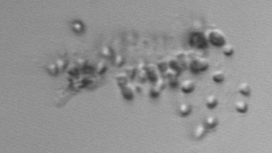
Label: Parvicorbicula_socialis